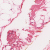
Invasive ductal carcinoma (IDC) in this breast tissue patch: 0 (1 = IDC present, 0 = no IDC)